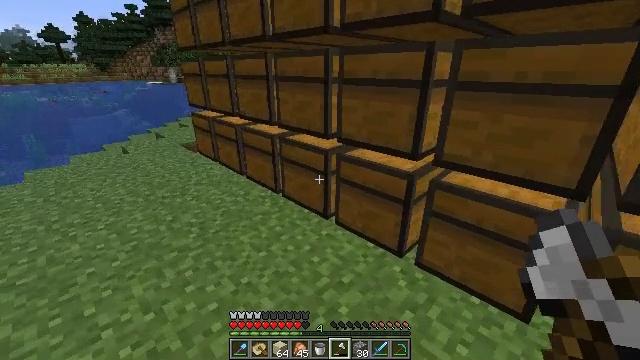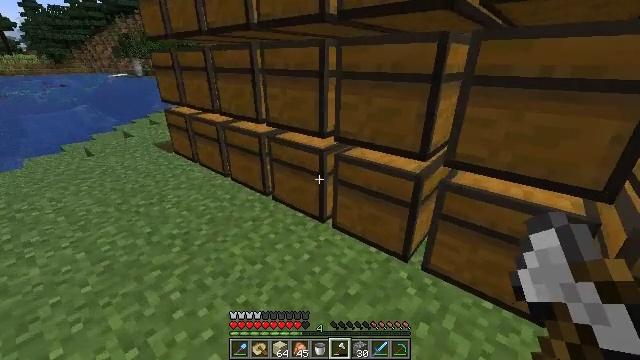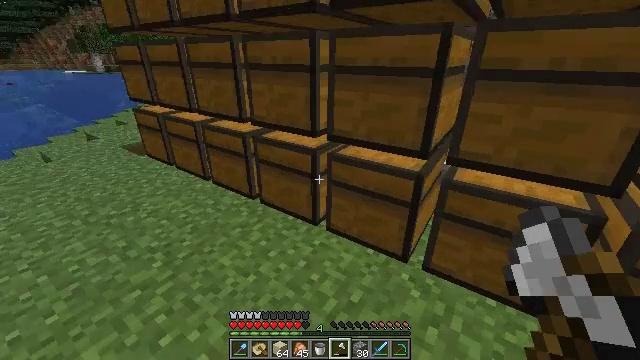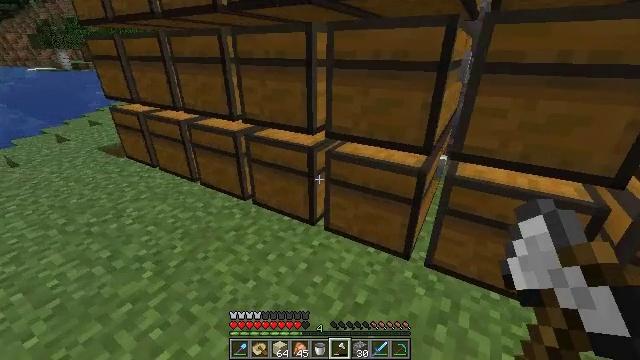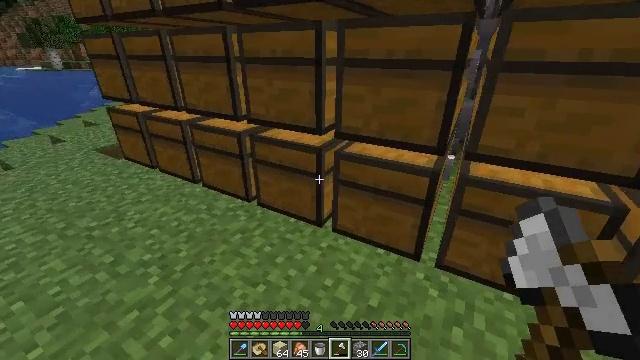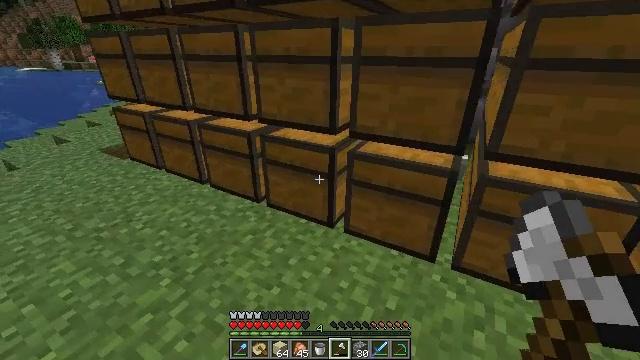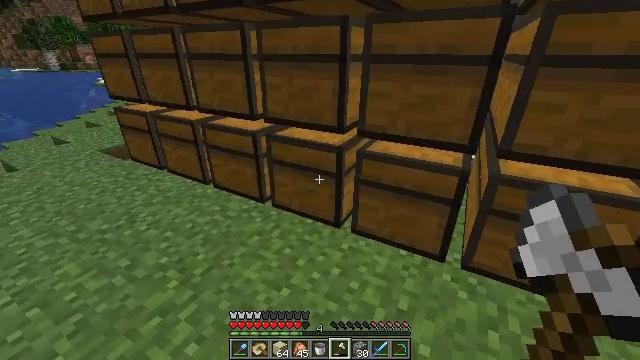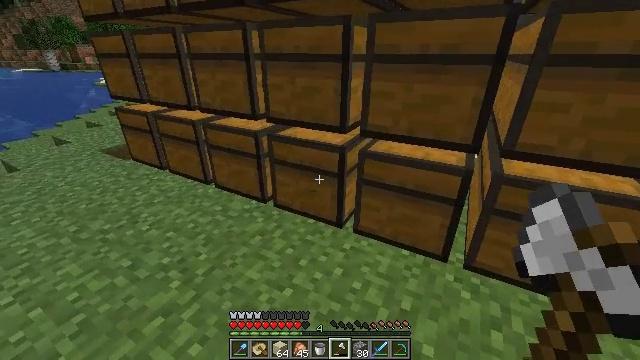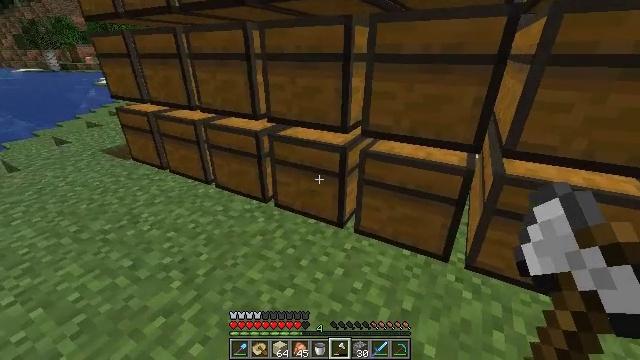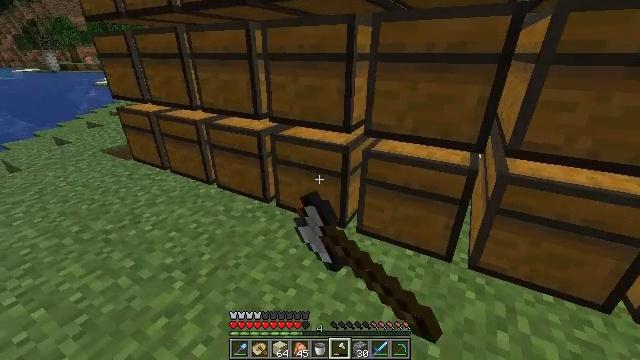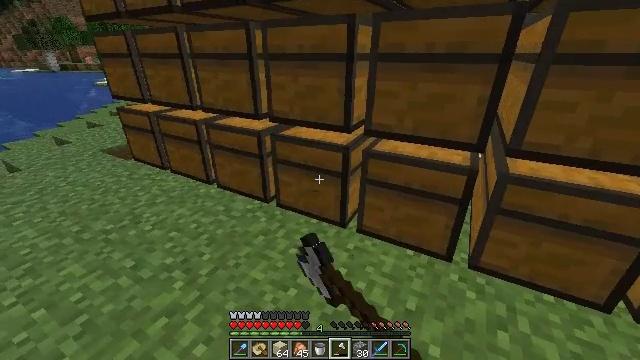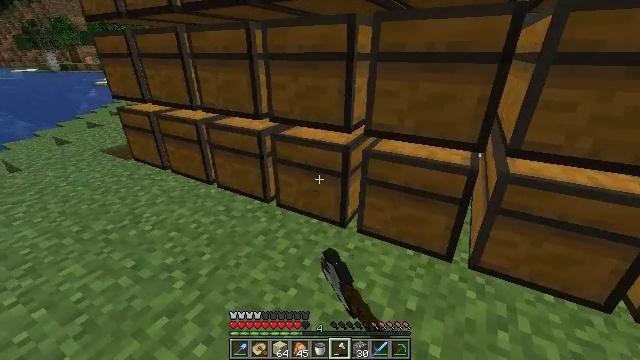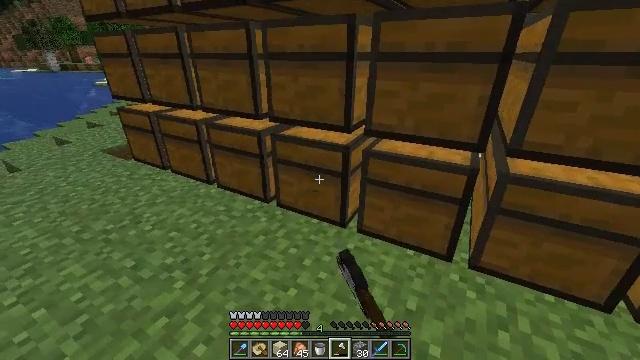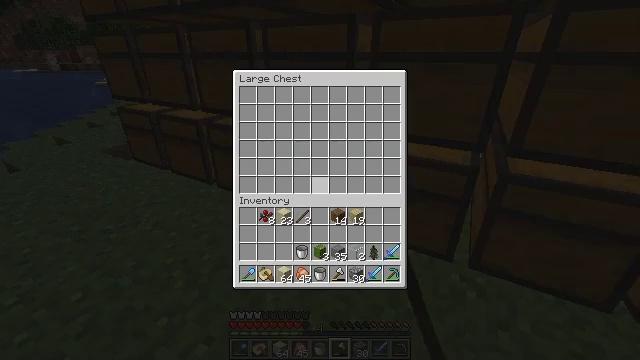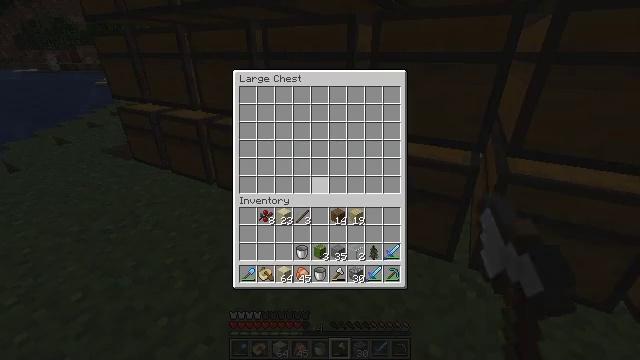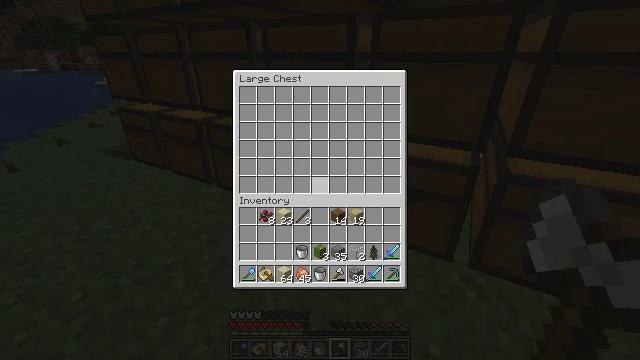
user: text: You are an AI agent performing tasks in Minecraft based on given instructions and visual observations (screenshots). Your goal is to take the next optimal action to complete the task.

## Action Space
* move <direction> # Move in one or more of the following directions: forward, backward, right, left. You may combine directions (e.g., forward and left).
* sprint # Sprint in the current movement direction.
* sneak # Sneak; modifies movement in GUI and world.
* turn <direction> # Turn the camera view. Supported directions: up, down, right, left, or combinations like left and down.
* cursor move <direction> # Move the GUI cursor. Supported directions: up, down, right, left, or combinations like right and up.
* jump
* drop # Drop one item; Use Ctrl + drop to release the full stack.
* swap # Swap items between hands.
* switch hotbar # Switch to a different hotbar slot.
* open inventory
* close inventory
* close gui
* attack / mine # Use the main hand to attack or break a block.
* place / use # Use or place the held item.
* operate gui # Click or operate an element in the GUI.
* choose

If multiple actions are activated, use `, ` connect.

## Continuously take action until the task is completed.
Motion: motion action
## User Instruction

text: Use the crafting grid to make a spruce sign.
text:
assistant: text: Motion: move forward and move left, turn right and down
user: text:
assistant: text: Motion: move forward and move left, turn right
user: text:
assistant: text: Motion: move left, turn right
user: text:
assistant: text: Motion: turn right
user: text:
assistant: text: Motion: no_op
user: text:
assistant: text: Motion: no_op
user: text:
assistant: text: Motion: no_op
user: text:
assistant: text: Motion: use / place
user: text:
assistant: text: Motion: use / place
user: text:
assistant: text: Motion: use / place
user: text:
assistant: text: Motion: use / place
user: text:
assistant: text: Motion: no_op
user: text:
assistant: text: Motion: open gui
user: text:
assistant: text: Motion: no_op
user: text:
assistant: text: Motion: no_op
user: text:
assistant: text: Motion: no_op
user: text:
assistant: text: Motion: no_op
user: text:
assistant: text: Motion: no_op
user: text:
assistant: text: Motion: no_op
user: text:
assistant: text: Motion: no_op
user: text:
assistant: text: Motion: close gui
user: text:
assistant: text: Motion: no_op
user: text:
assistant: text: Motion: turn left and up
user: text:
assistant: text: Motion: turn left and up
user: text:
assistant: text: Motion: turn left
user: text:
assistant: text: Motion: no_op
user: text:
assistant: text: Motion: no_op
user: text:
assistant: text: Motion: turn left
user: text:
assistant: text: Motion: turn left
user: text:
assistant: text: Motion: no_op